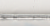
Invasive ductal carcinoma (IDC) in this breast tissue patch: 0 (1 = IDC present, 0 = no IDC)